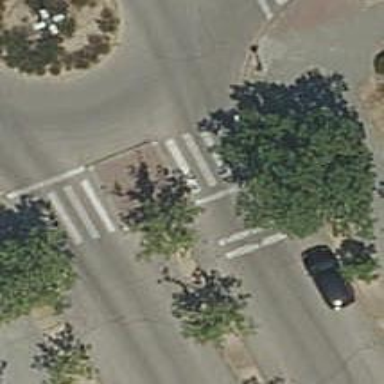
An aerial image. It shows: Uncontrolled zebra crossing on the road.